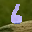
Label: 6